Field crop: maize
Growth stage: 2
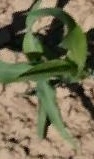
Species: maize